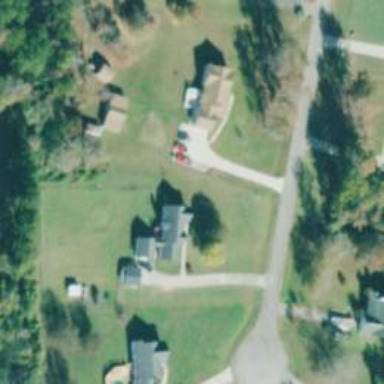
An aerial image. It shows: Driveway.